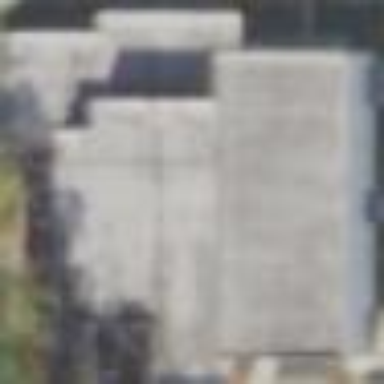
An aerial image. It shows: Building.